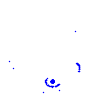
Particle: kaon